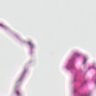
Metastatic tissue present: no